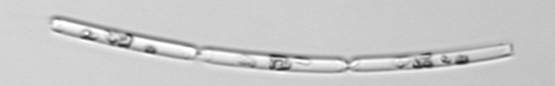
Label: Eucampia_morphytype1